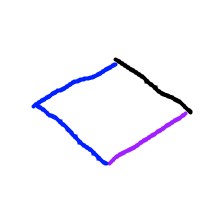
Shape: rhombus